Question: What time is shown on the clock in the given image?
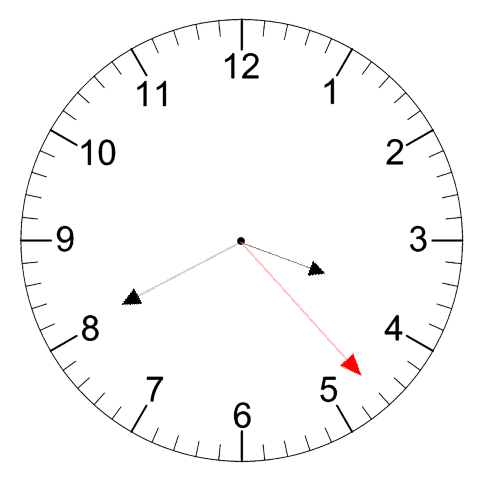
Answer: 03:40:23